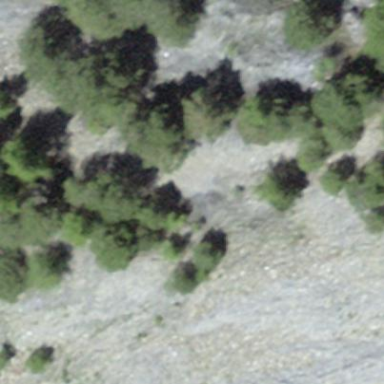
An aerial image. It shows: Forest area.